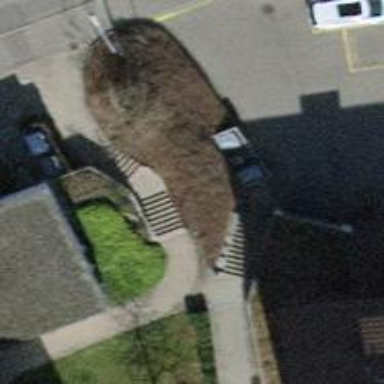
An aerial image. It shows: Set of steps on the road.